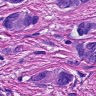
Metastatic tissue present: yes